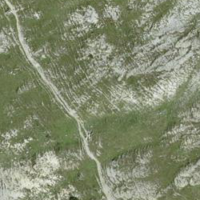
EUNIS habitat code: 31
Species observed at this site:
Saxifraga caesia
Viola calcarata
Gentiana clusii